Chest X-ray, AP view. Patient: 58 years old, sex M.
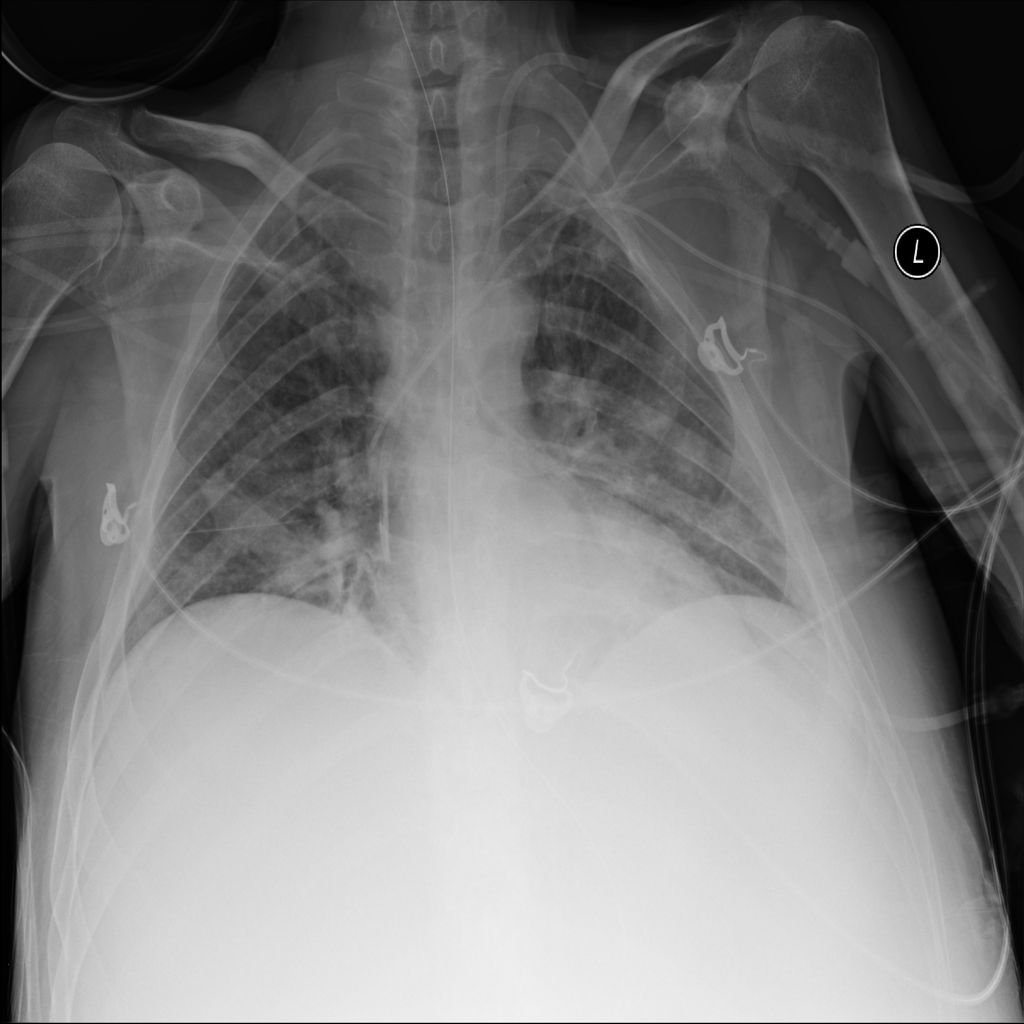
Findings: Infiltration